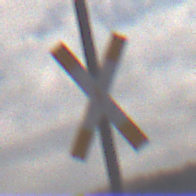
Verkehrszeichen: Andreaskreuz
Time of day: MorningAfternoon
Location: Outdoor (Nature)
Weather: PartlyCloudy
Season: Winter
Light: Natural